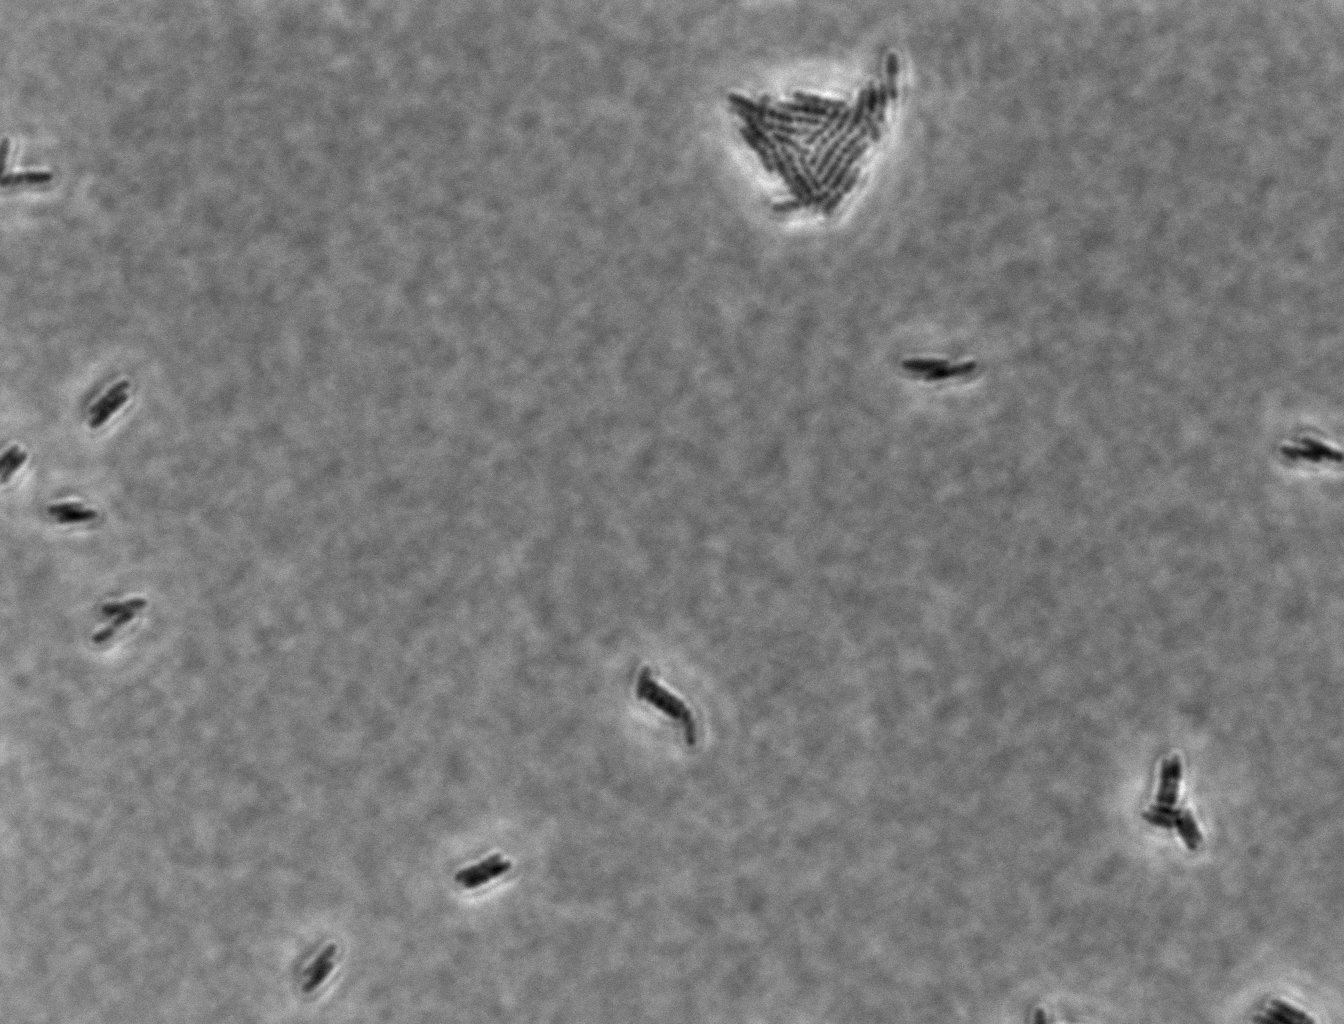
Defocused phase contrast microscopy, 60x objective, 3 h incubation